Question: I'm trying to find the bounding polygons of all of the wholes in a 2D grid with a large no-data value (1e6). I've got the listing of holes working using scipy's label. Without dipping into gdal's polygonalize, is there an easy way to generate the bounding polygons? I see that there is matplotlib.pylab.contour, but this tries to draw a plot, which I really don't want. Any recommendation on how to get bounding polygons for each label (preferably with a way to simplify the polygons a little if possible)? I'm sure I can write something that will walk the bounds of each labelled hole, but is there something that already exists?
'''
from osgeo import gdal
from scipy import ndimage
dem_file = gdal.Open('dem.tif')
dem = dem.file.GetRasterBand(1).ReadAsArray()
# Get a binary image of the no-data regions. The no-data value is large
bin = dem > 9e5
# Find all the wholes. Anything with a label > 0.
labels, num_labels = ndimage.measurements.label(bin)
num_labels
1063
# The hole's label and size. Skip 0 as that label has all the valid data.
holes = [(label, sum(labels==label)) for label in range(1, num_labels)]
holes[:3]
[(1, <PHONE>),
(2, 1),
(3, 1),]
'''
e.g. rather than countouring, I'm looking for the bounds of all of these white regions as viewed in qgis, which was done with gdal_polygonalize.py.

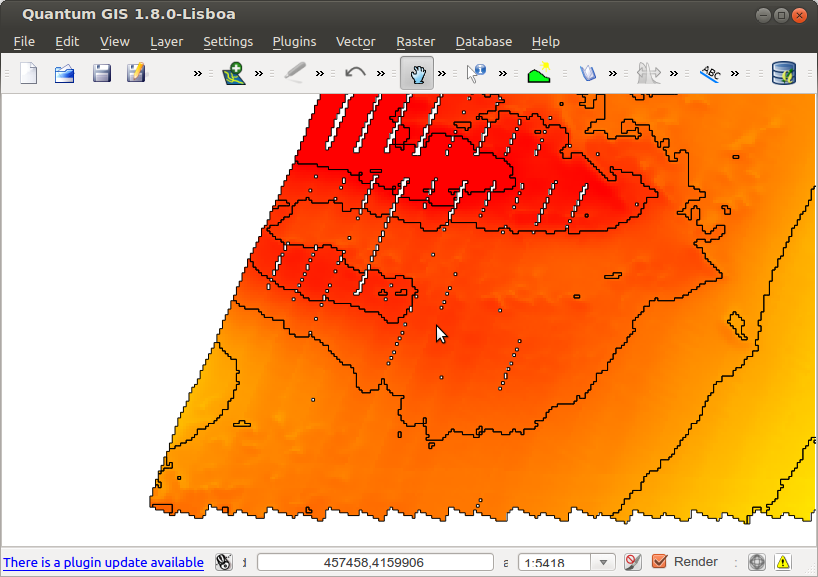
Answer: Thanks to Joe Kington for pointing me to Scikit Image.
'''
from skimage import measure
contours = measure.find_contours(labels, 1)
contours[-1]
array([[ <PHONE>, 1054. ],
[ 2686. , <PHONE>],
[ <PHONE>, 1054. ],
[ 2686. , <PHONE>],
[ <PHONE>, 1054. ]])
imshow(labels)
for n, contour in enumerate(contours):
plt.plot(contour[:,1], contour[:, 0], linewidth=2)
'''
After zooming in the bottom left corner: